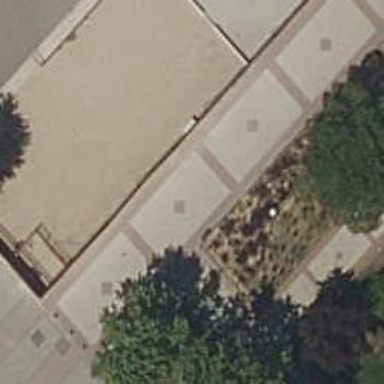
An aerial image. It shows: Paved sidewalk.